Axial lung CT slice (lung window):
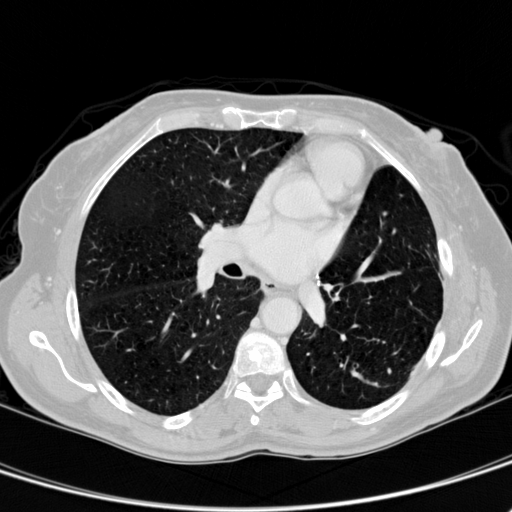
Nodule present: no